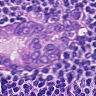
Metastatic tissue present: yes